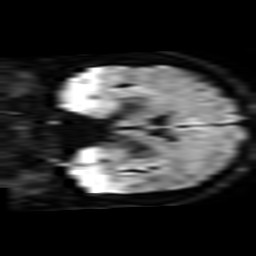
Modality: TRACE
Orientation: coronal
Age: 56
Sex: male
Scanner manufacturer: philips
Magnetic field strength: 3 T
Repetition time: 3.332 s
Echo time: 0.076 s